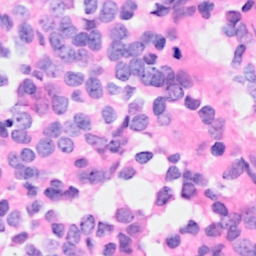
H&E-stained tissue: Breast